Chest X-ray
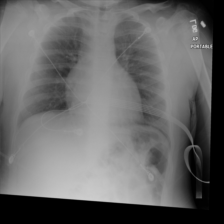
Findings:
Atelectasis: negative
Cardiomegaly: negative
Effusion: negative
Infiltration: negative
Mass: negative
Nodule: negative
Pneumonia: negative
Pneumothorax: negative
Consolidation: negative
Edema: negative
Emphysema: negative
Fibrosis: negative
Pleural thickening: negative
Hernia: negative